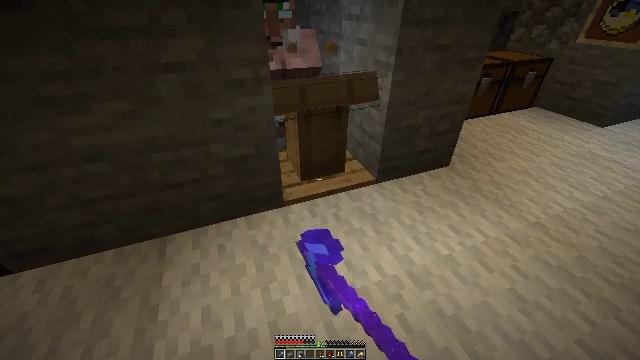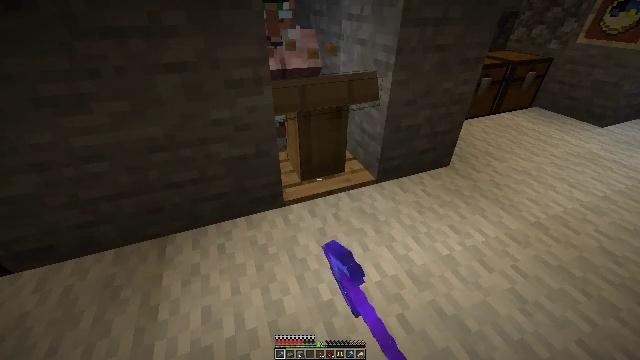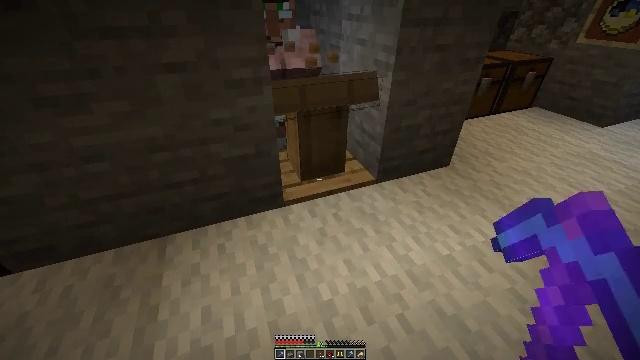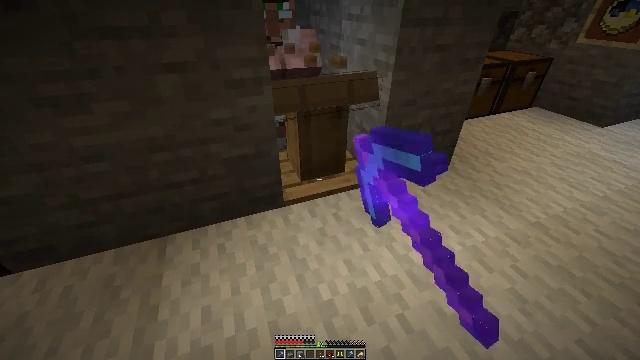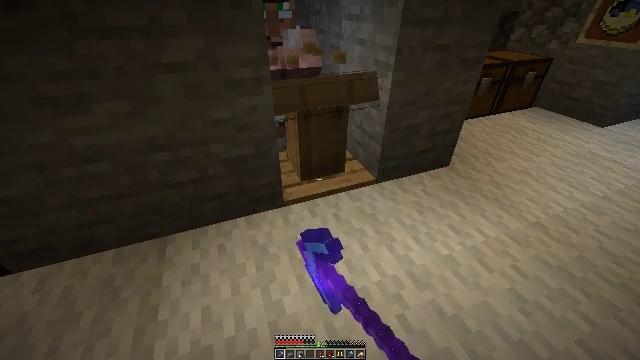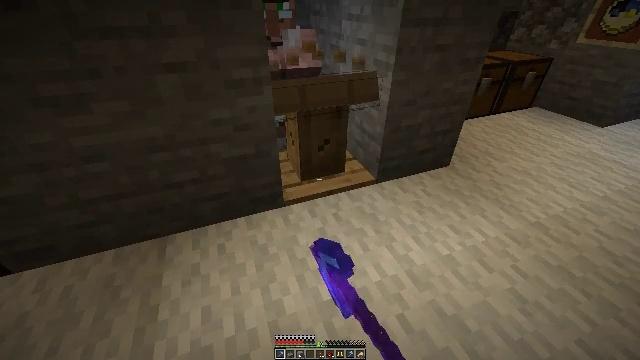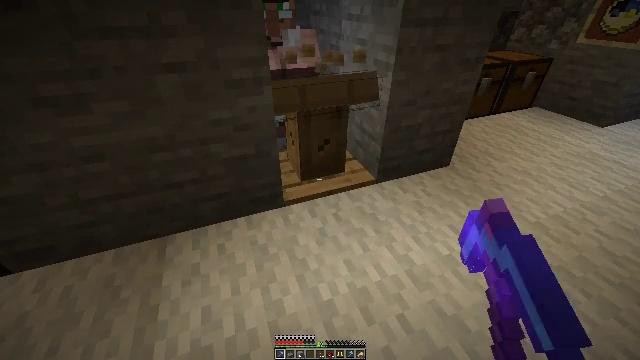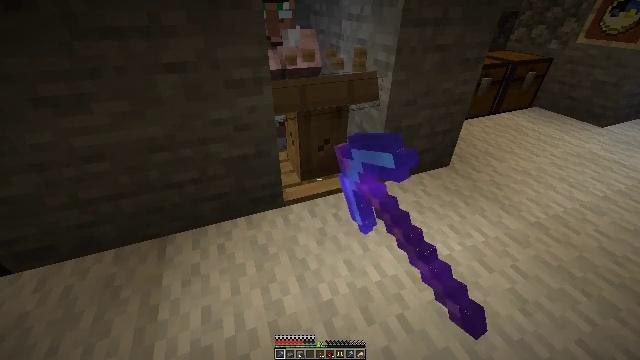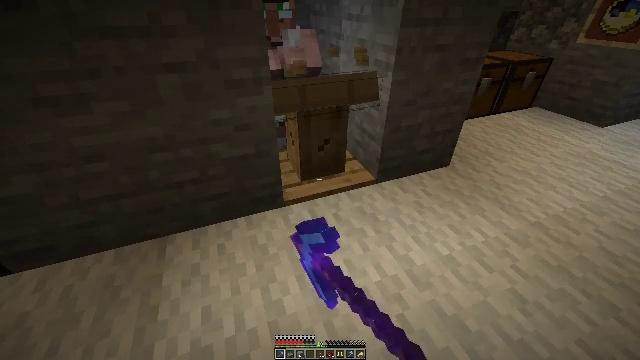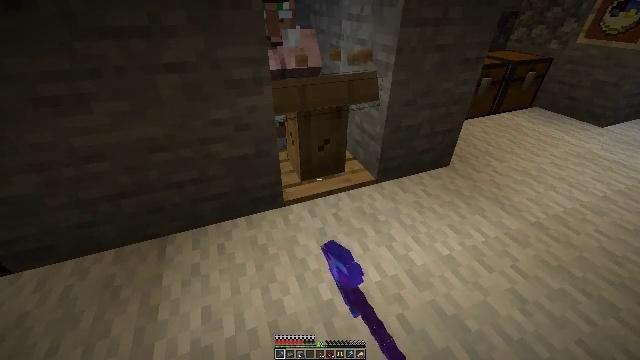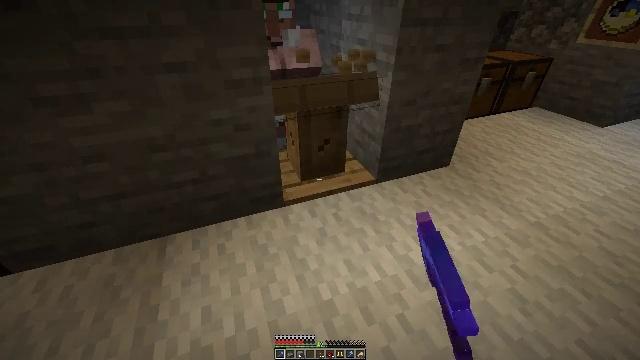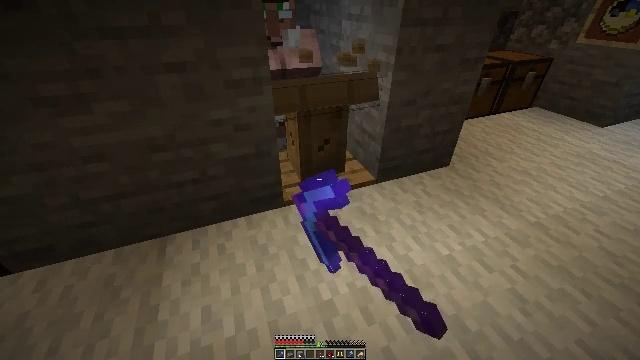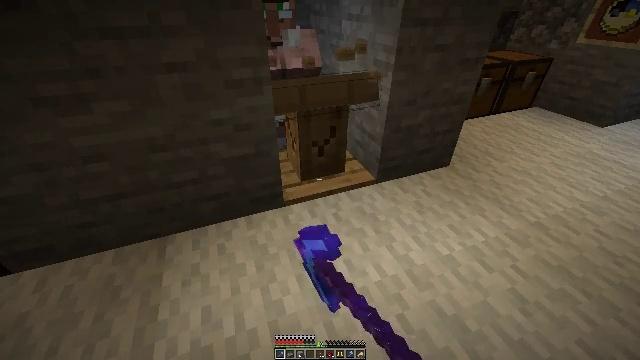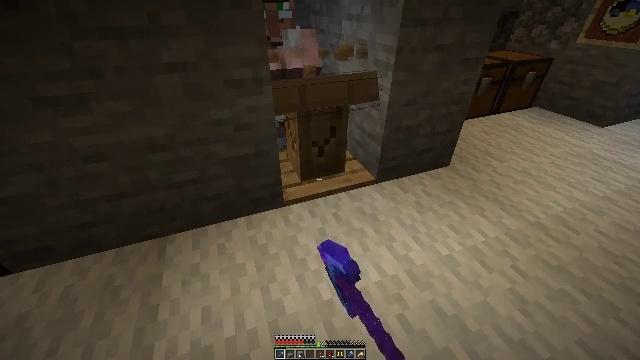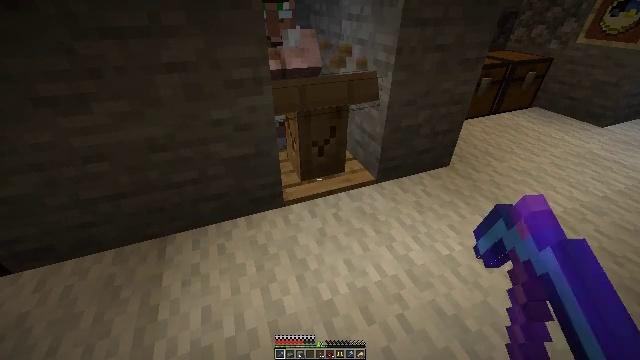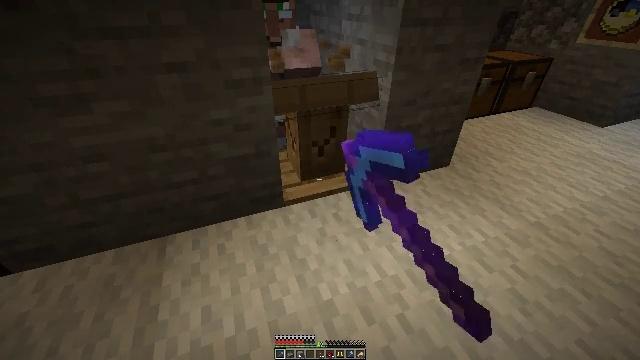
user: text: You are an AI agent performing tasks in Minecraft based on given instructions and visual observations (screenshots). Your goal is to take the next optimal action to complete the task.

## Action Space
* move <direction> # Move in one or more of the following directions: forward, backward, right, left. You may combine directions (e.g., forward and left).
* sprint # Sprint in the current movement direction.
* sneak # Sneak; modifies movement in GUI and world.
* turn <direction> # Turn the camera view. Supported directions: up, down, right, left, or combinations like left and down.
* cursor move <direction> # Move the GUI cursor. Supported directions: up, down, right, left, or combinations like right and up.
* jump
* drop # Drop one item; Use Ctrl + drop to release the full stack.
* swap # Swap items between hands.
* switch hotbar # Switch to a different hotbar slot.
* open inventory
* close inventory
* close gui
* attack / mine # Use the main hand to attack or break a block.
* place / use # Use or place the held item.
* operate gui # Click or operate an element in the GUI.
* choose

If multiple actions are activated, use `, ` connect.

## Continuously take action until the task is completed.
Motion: motion action
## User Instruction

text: Left-click to mine the lectern.
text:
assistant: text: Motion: attack / mine
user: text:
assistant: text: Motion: attack / mine
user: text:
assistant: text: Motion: attack / mine
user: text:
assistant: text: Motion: attack / mine
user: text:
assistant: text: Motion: attack / mine
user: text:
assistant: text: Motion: attack / mine
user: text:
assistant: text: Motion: attack / mine
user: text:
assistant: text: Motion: attack / mine
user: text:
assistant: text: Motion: attack / mine
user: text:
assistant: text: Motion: attack / mine
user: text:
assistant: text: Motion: attack / mine
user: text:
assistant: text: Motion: attack / mine
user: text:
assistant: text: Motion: attack / mine
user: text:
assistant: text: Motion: attack / mine
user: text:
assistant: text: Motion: attack / mine
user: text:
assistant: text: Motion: attack / mine
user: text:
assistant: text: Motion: attack / mine
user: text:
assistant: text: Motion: attack / mine
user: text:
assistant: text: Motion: attack / mine
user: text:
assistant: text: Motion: attack / mine
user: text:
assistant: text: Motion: attack / mine
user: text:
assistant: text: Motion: attack / mine
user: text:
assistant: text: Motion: attack / mine
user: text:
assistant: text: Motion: attack / mine
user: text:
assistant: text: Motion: attack / mine
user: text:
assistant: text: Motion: attack / mine
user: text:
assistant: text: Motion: attack / mine
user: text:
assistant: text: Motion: attack / mine
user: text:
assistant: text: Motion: attack / mine
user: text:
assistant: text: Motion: attack / mine